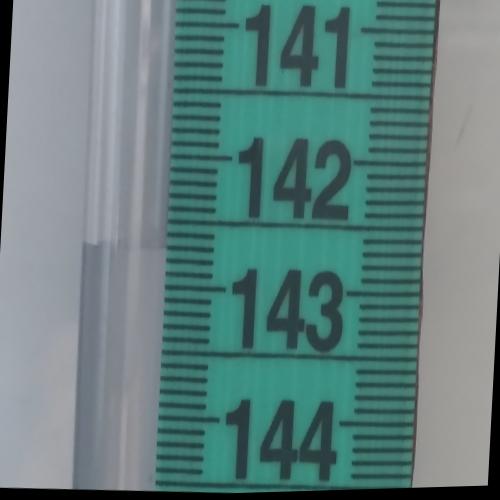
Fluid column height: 142.7 cm